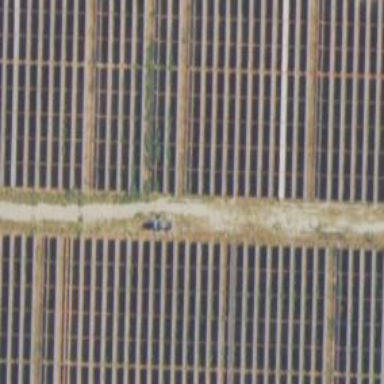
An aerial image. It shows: Industrial area with solar power plant using photovoltaic technology. The plant is enclosed by fence.